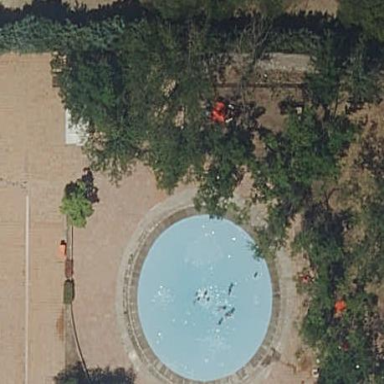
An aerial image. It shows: Swimming pool located in leisure land.